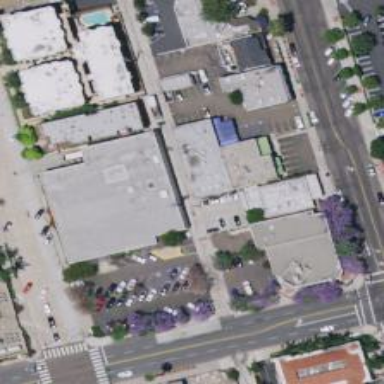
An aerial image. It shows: Commercial building.